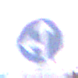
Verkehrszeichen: VorgeschriebeneFahrtrichtungGeradeausOderLinks
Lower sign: BesondereFahrzeugeUndTransportgueter4
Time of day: SunriseSunset
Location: Outdoor (Urban)
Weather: Clear
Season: NotSpecified
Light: Natural